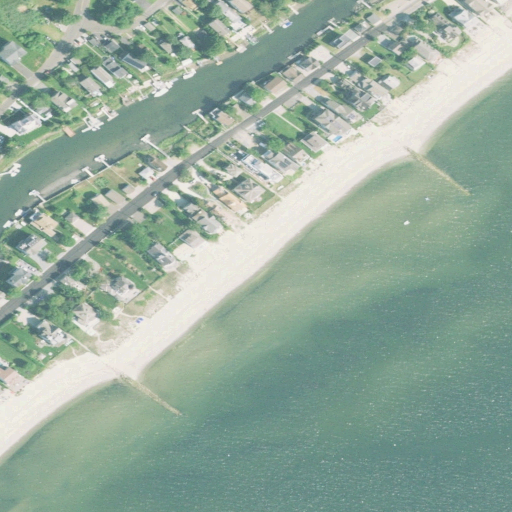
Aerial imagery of beach in Connecticut named Fairfield Beach containing open water, medium intensity development, barren land, high intensity development, low intensity development, and herbaceous wetlands